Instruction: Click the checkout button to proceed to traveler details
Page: cart
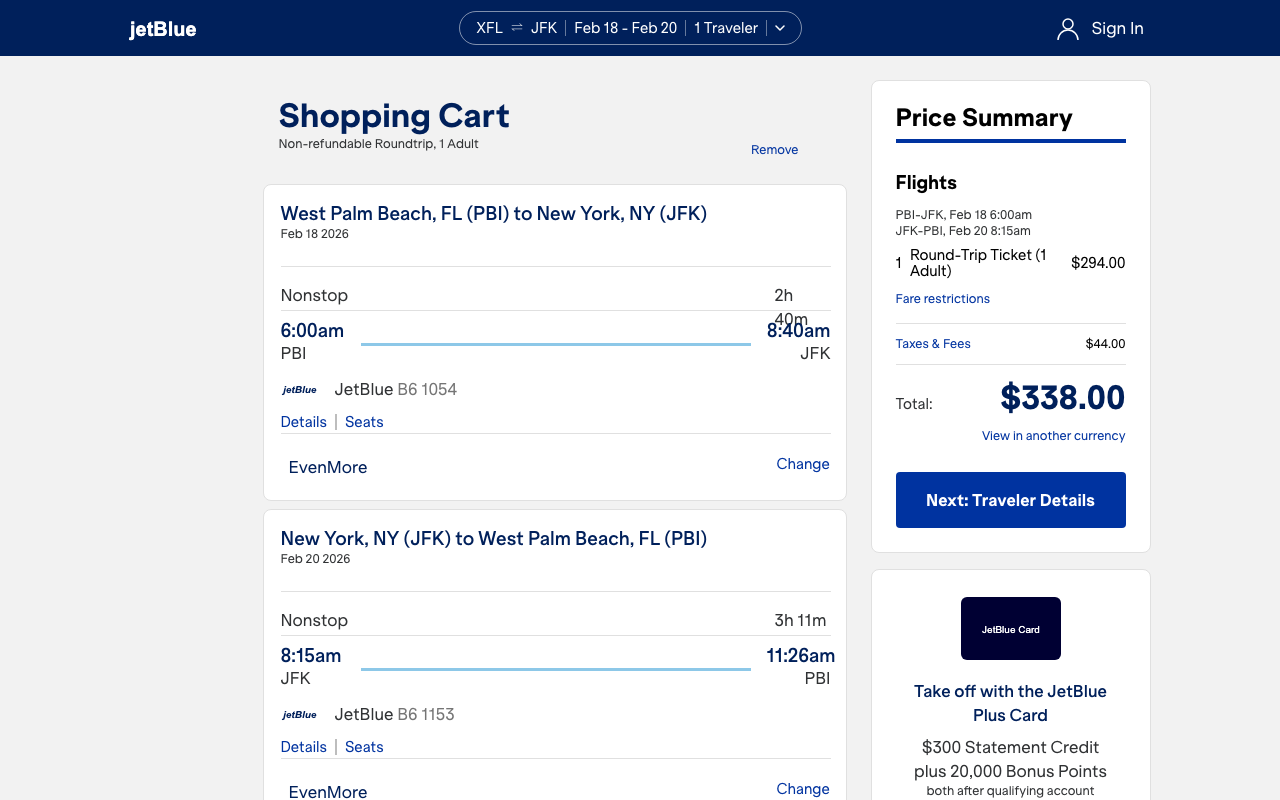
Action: click